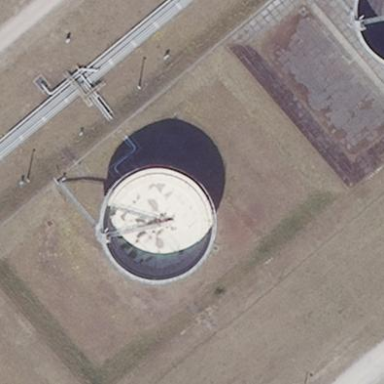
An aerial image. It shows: Storage tank created as man-made structure.